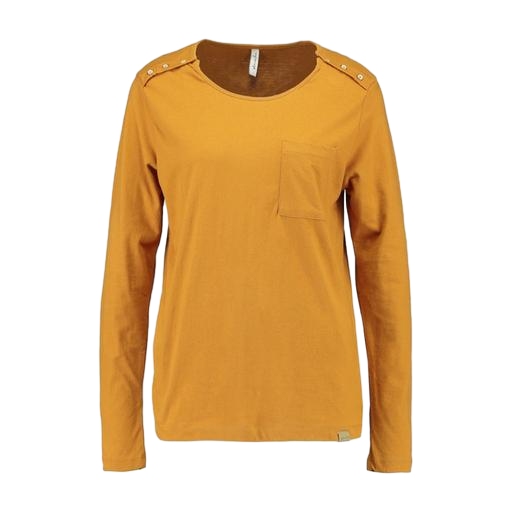
long-sleeve t-shirt only macy, yellow iconic women's long-sleeved t-shirt, longsleeve t-shirt, white background